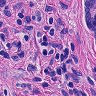
Metastatic tissue present: yes